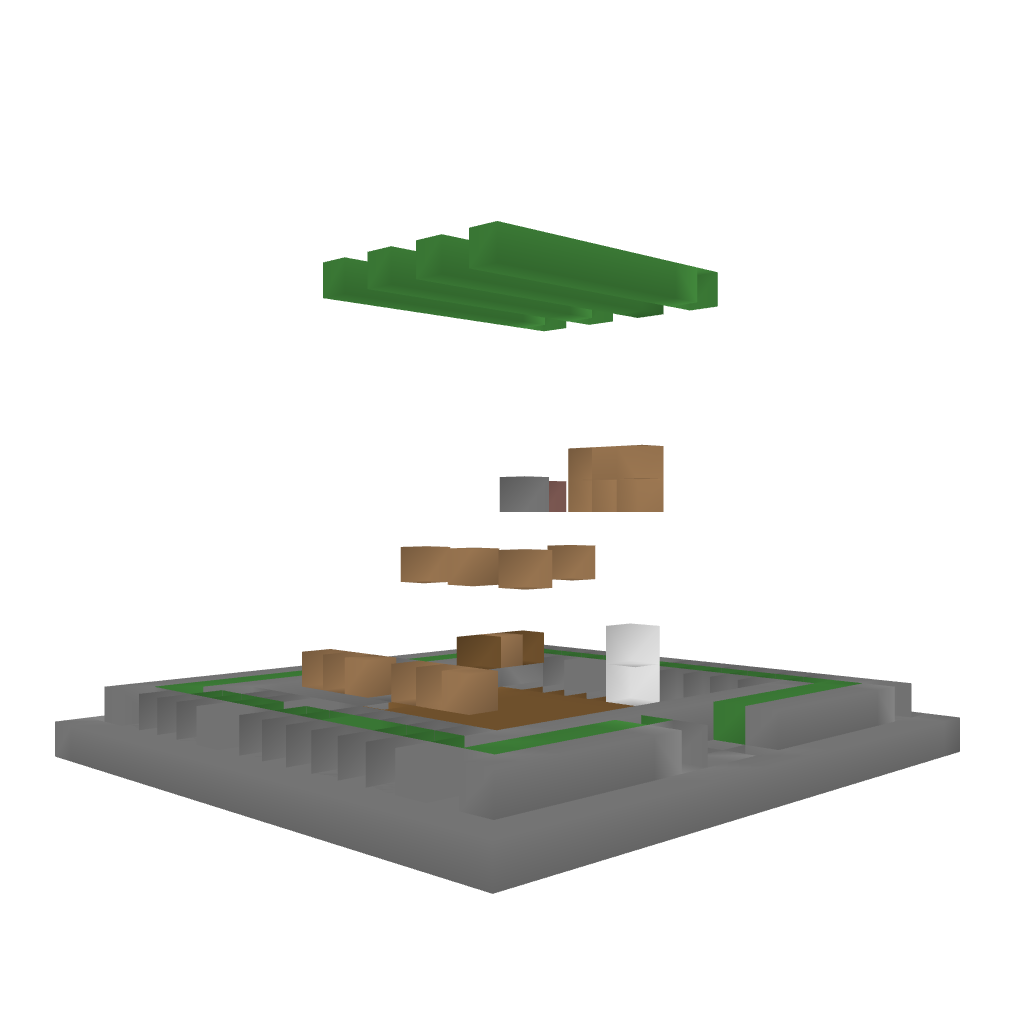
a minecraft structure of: Modern House 004 bad low quality